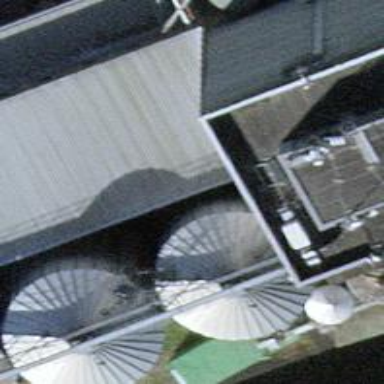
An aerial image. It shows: Industrial building.